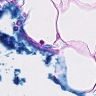
Metastatic tissue present: no